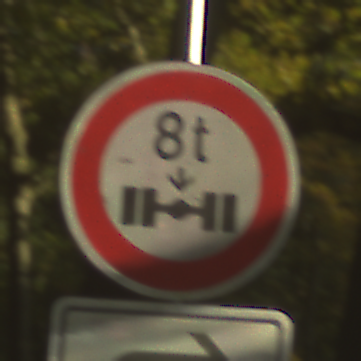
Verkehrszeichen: TatsaechlicheAchslast
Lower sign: RichtungsangabeDurchPfeile5
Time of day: SunriseSunset
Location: Outdoor (Nature)
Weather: PartlyCloudy
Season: NotSpecified
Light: Natural